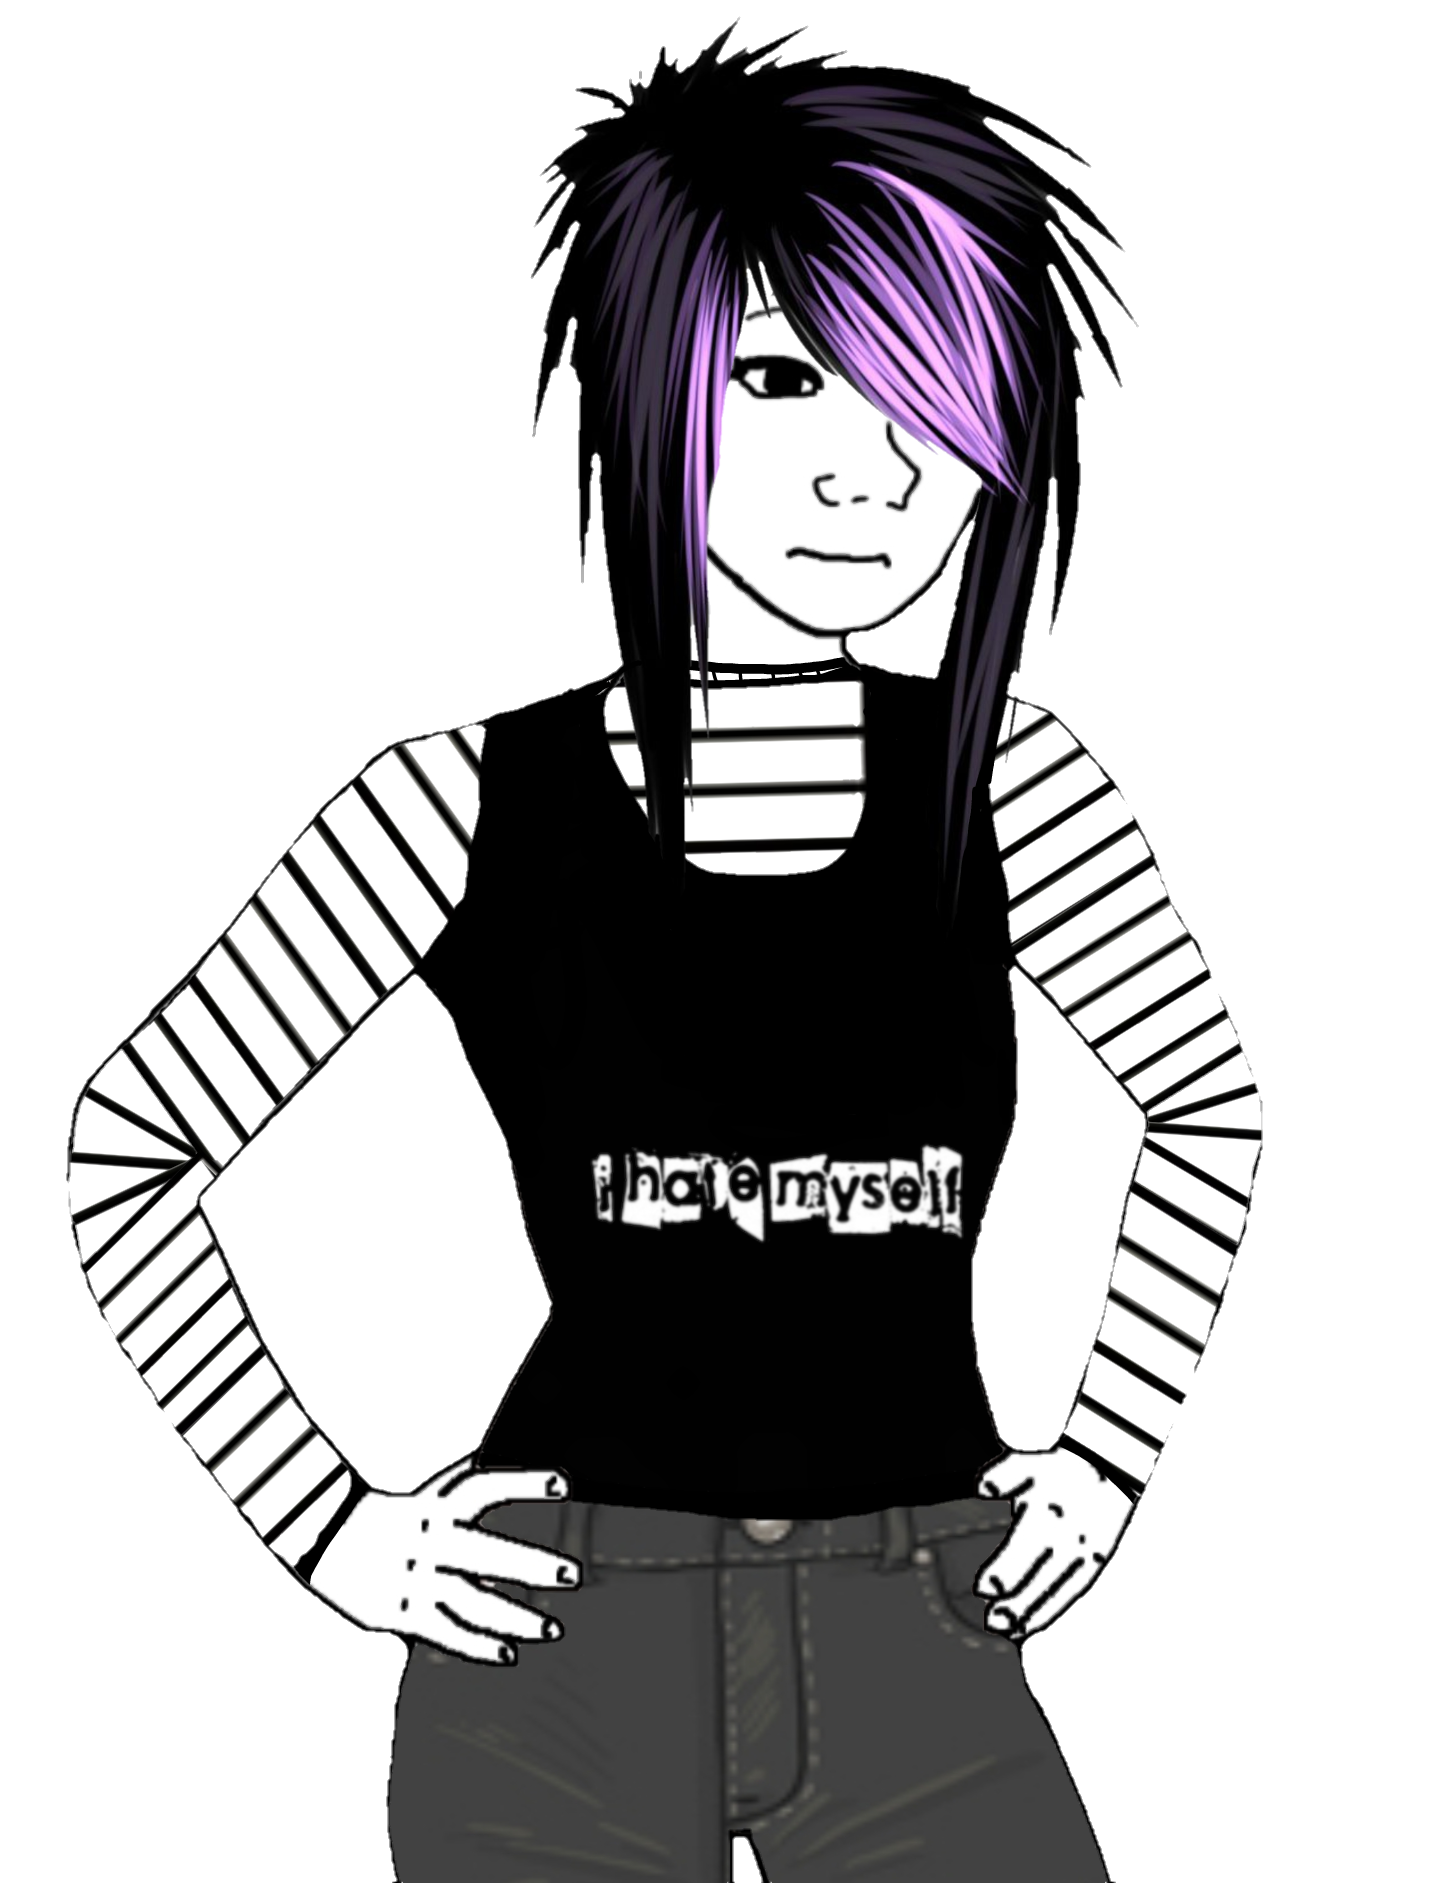
Label: 5_Tomboy